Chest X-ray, PA view. Patient: 46 years old, sex F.
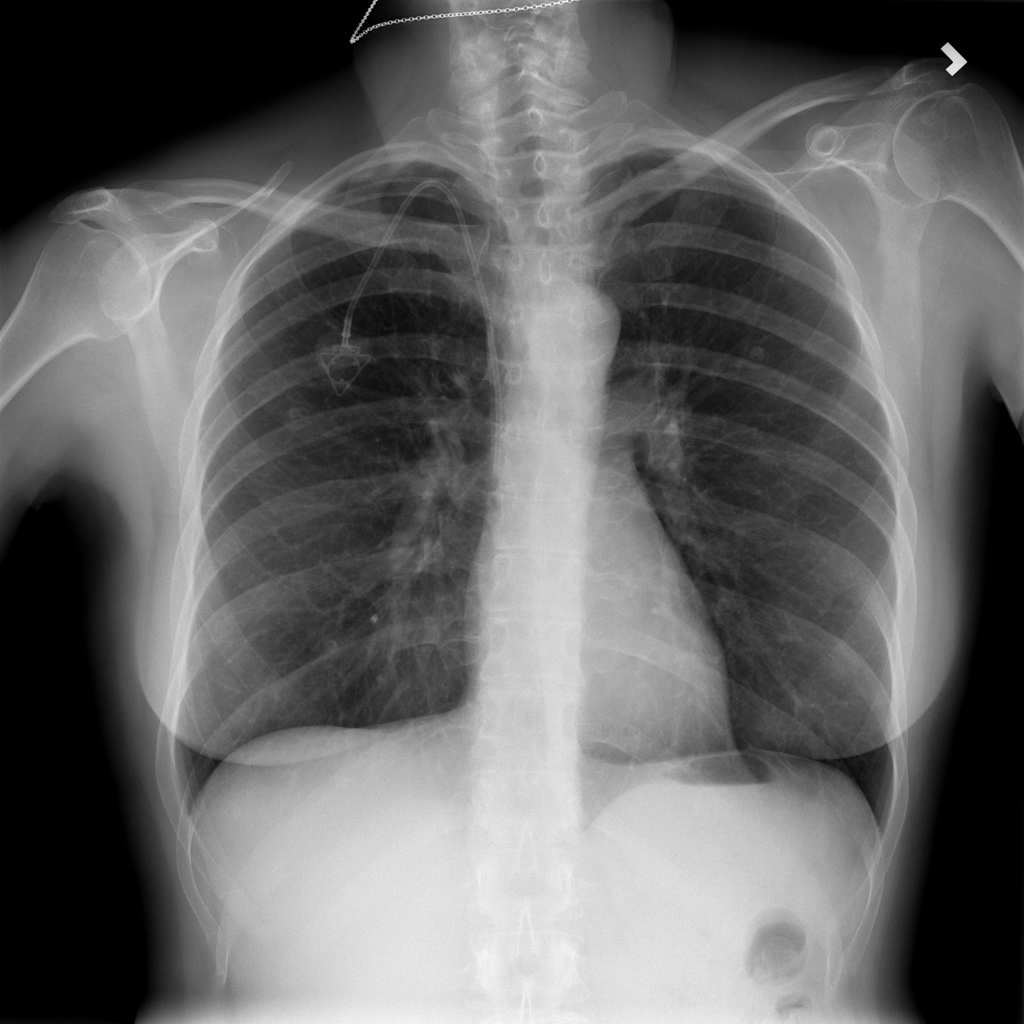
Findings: No Finding